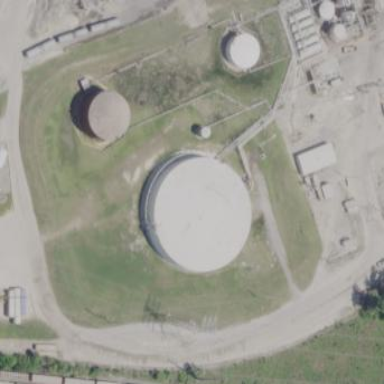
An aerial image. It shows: Storage tank building.